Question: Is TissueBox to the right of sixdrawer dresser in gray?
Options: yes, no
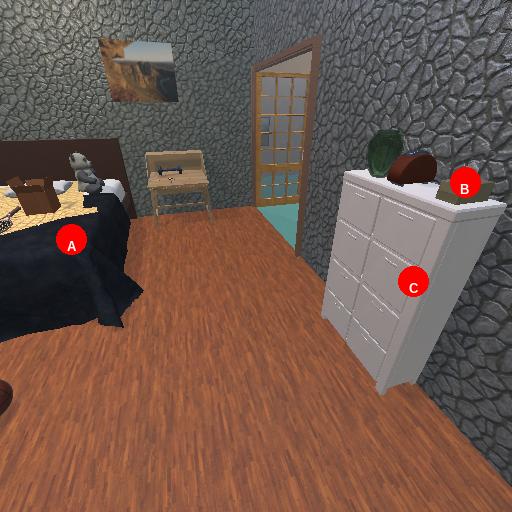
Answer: yes